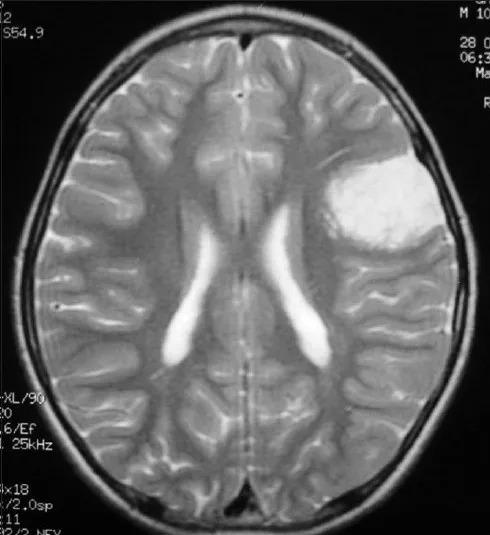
Brain MRI scan shows a large superficial and temporal mass.
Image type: radiology (mri)